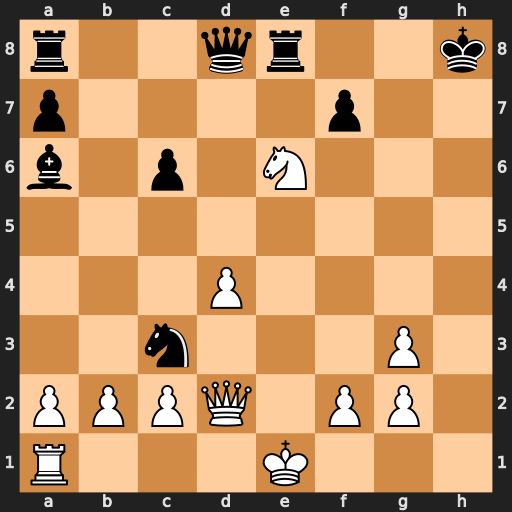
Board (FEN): r2qr2k/p4p2/b1p1N3/8/3P4/2n3P1/PPPQ1PP1/R3K3
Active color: w
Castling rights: Q
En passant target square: -
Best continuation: Qh6+ Kg8 Qg7#